Question: I'm working on my first Android app, and wondering what call I can make to show this "contact pane":

I am of course, referring to the little pane with the contact's photo, name, and the action icons underneath.
As a related question... what is the official name for this little popup window?
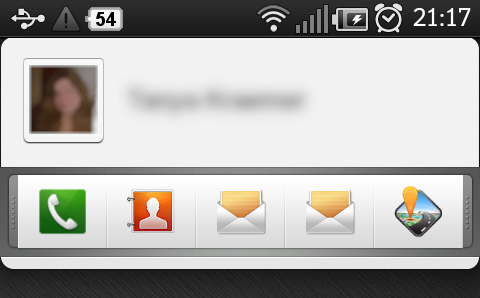
Answer: The name is QuickContact and there are some helper methods in android.provider.ContactsContract.QuickContact you can use including:
'''
showQuickContact(Context context, View target, Uri lookupUri, int mode, String[] excludeMimes)
'''
Documentation: <URL>